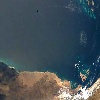
Label: water